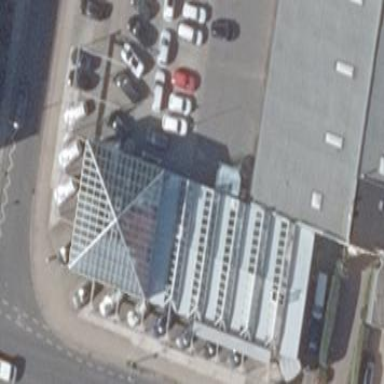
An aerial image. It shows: Car shop building.